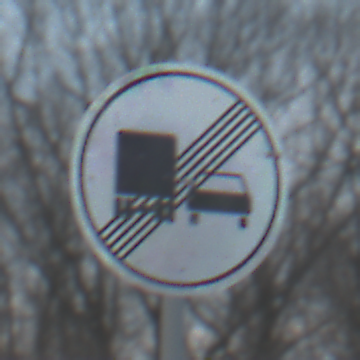
Verkehrszeichen: EndeUeberholverbotKraftfahrzeuge
Umgebung: Outdoor, RoadRail
Tageszeit: SunriseSunset
Wetter: PartlyCloudy
Licht: Natural
Jahreszeit: NotSpecified
Kontrast: LowContrast